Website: apple
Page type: address-validator
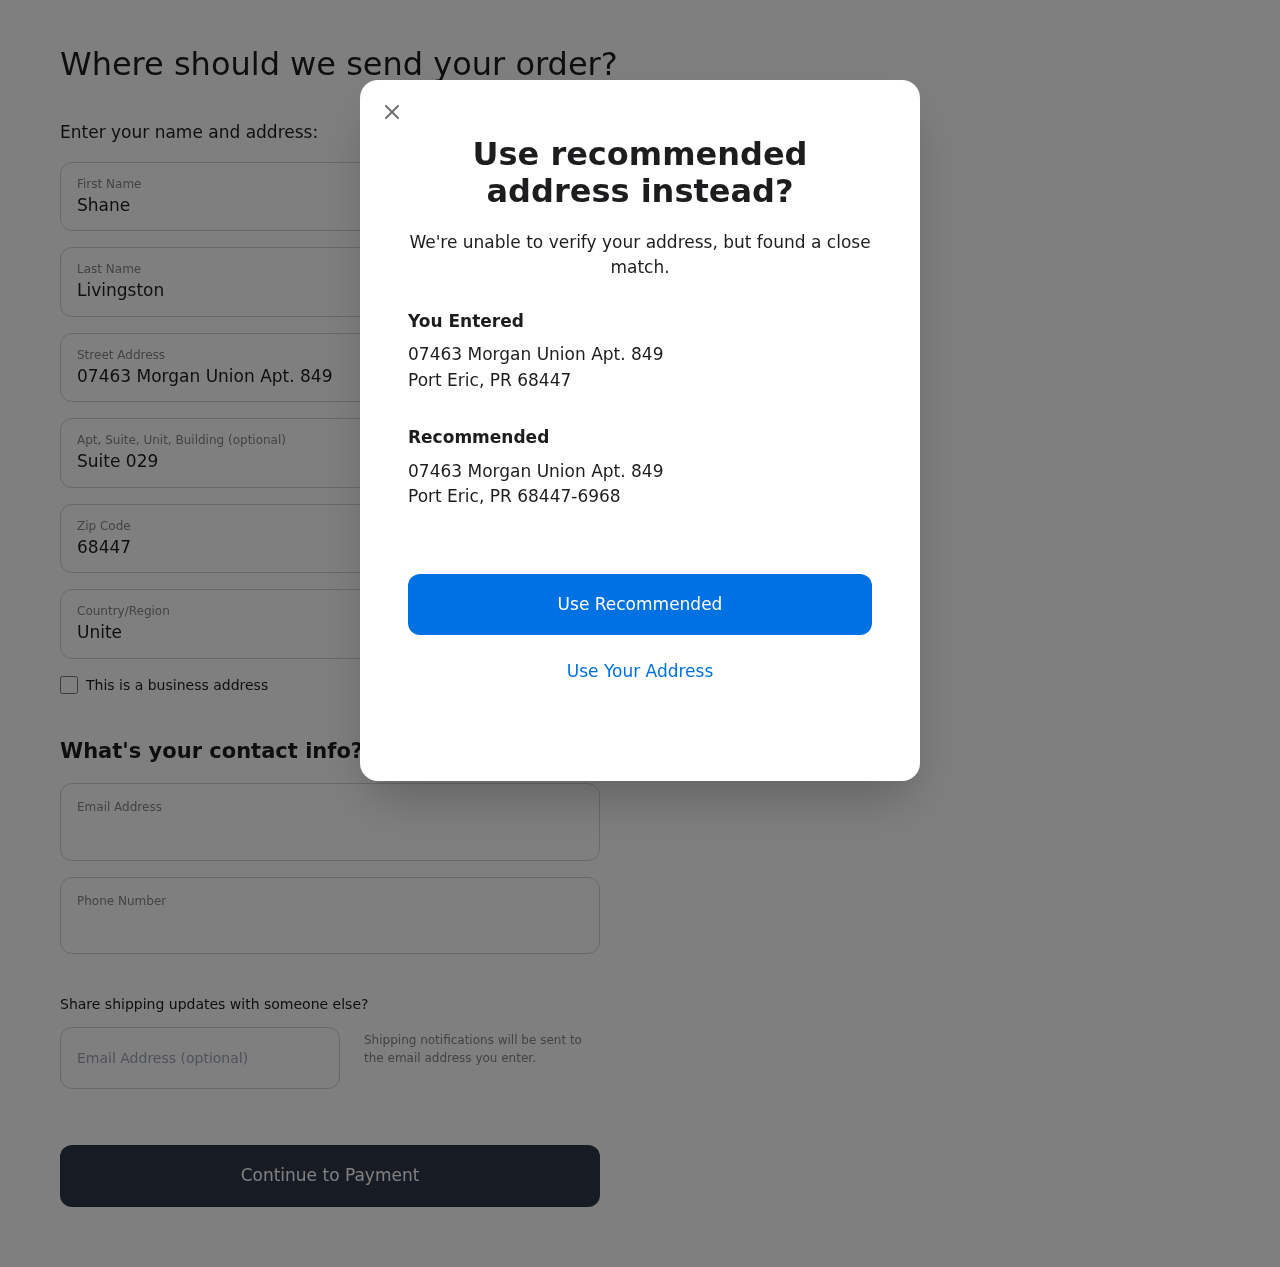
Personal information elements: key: PII_CITY
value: Port Eric
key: PII_COUNTRY
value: United States
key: PII_EMAIL
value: shanelivingston@hotmail.com
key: PII_FIRSTNAME
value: Shane
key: PII_GIFT_EMAIL
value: rmartin@yahoo.com
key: PII_LASTNAME
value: Livingston
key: PII_PHONE
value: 2758632762
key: PII_POSTCODE
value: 68447
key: PII_POSTCODE_FULL
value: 68447-6968
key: PII_STATE_ABBR
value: PR
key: PII_STREET
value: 07463 Morgan Union Apt. 849
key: PII_STREET2
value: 07463 Morgan Union Apt. 849
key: PII_STREET2
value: Suite 029
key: PII_CITY2
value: Port Eric
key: PII_STATE_ABBR2
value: PR